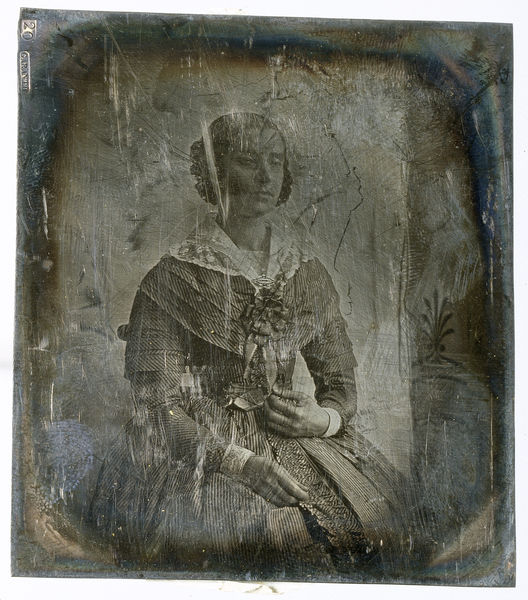
Titel: Portret van Netje Asser-Asser, zuster van de fotograaf
Künstler: Eduard Isaac Asser
Standort: Amsterdam
Institution: Rijksmuseum
Schlagwörter: blau, hand, sitzen, frau, frisur, kleid, mund, nase, schleife, alt, augen, band, gesicht, kragen, spitze, hals, hände, portrait, brosche, schulter, schärpe, streifen, rüschen, foto, fotografie, schwarzweiss, banderole, daguerreotypie, daguerre, fingerabdruck, 19 jh, blfrau